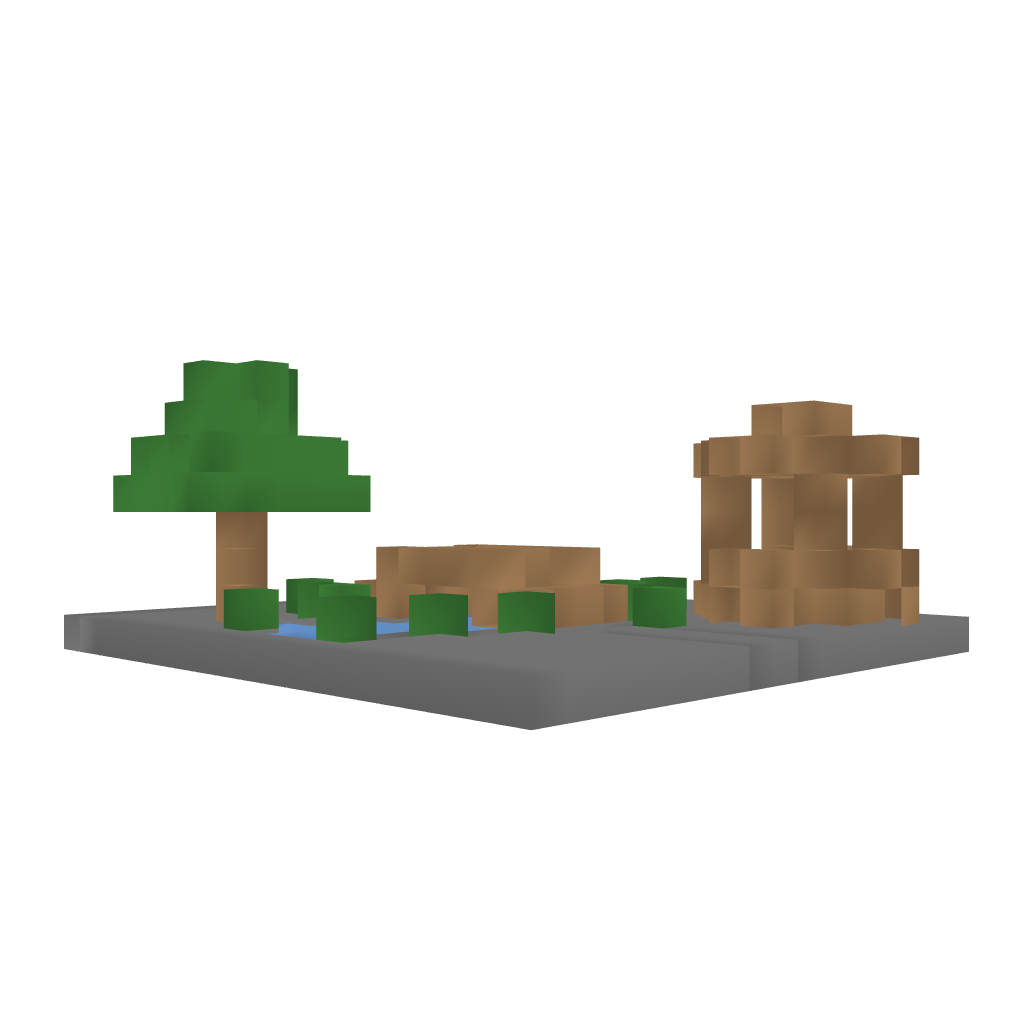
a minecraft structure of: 5 minute Builds #1 bad low quality